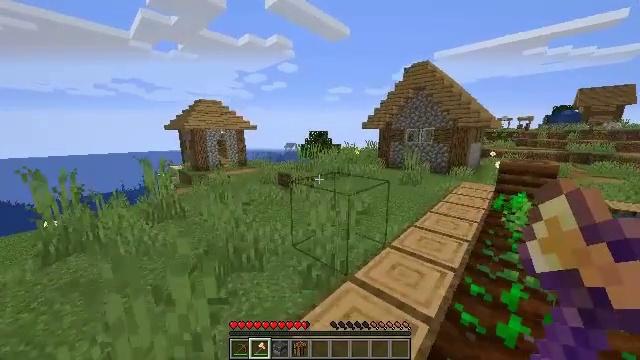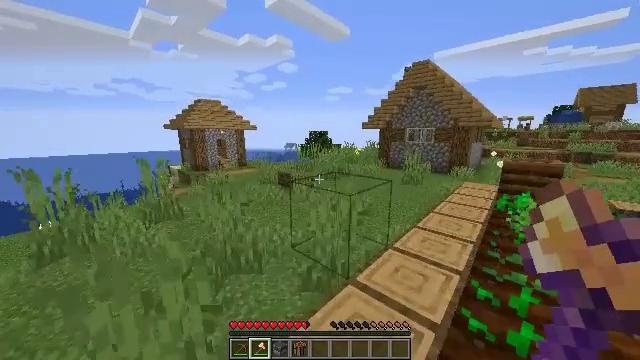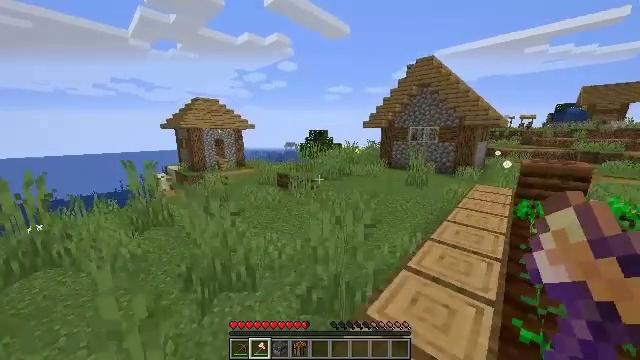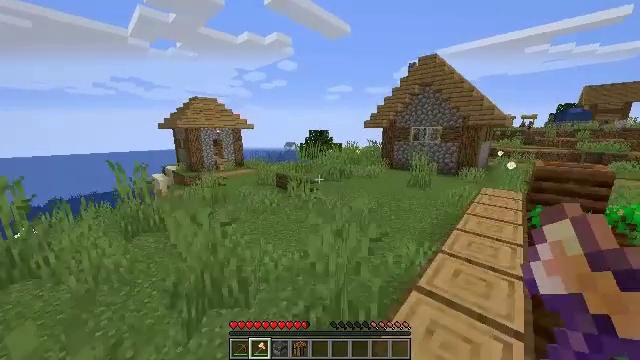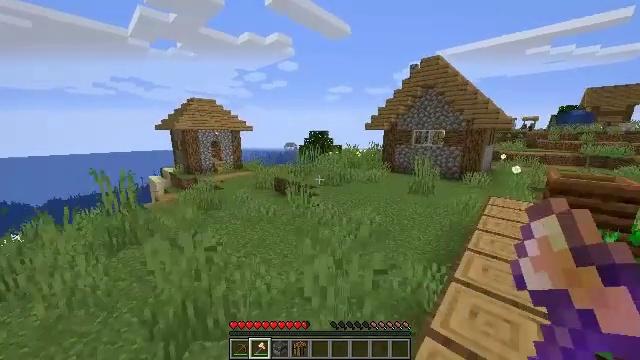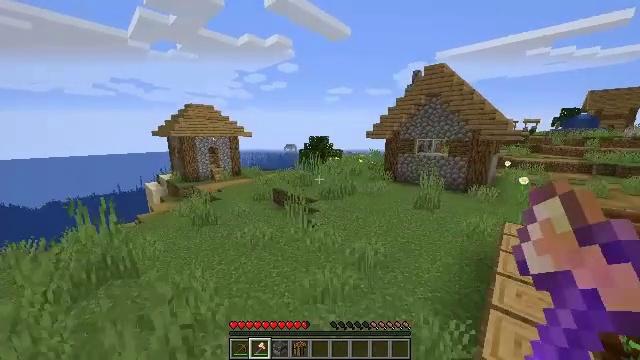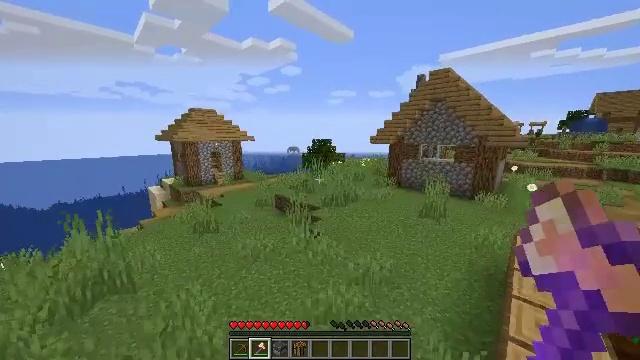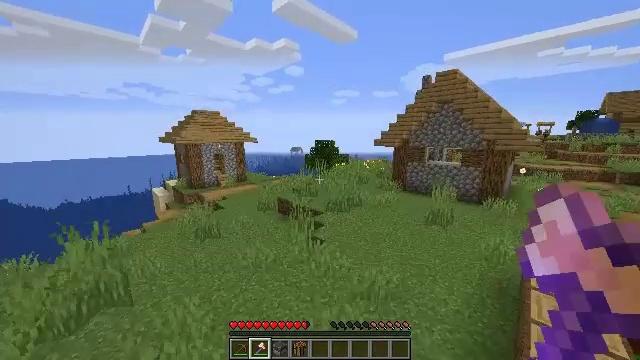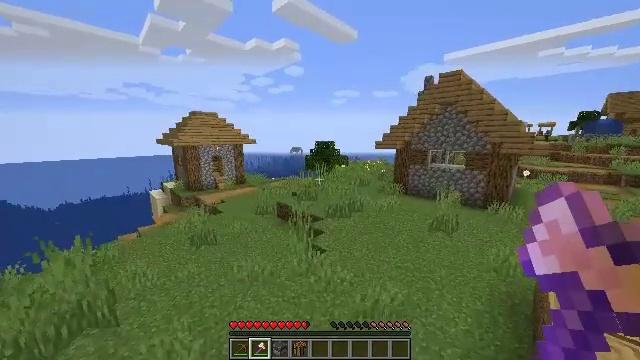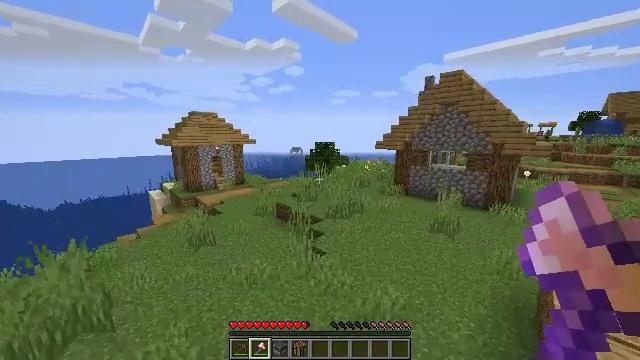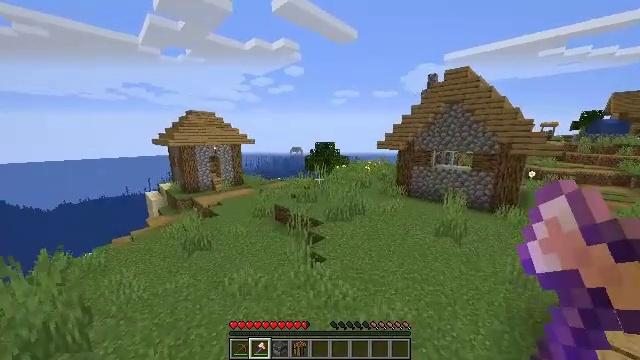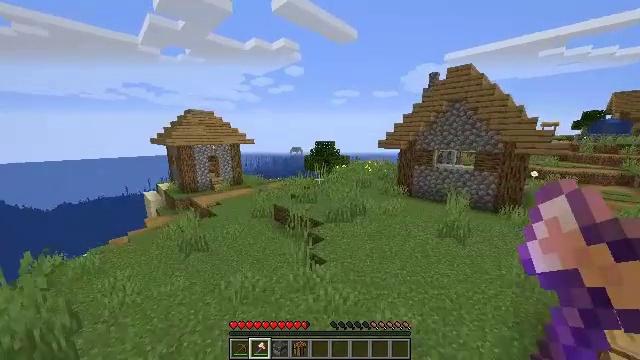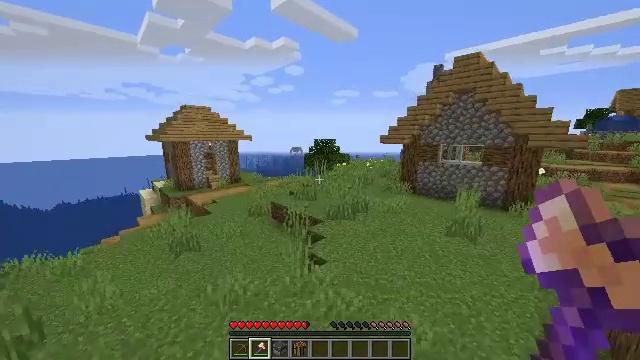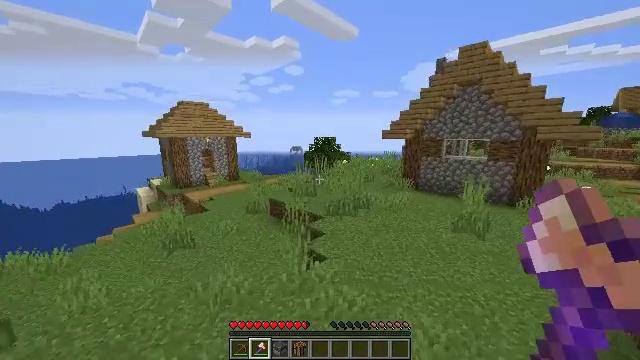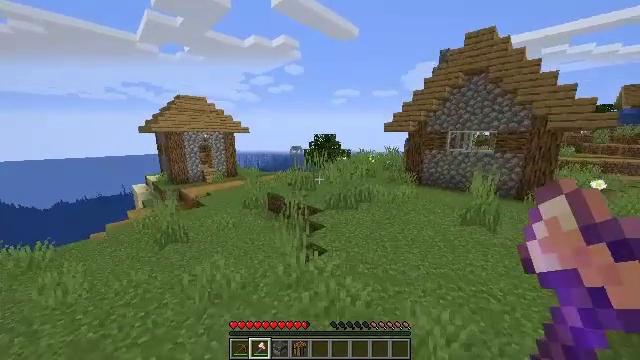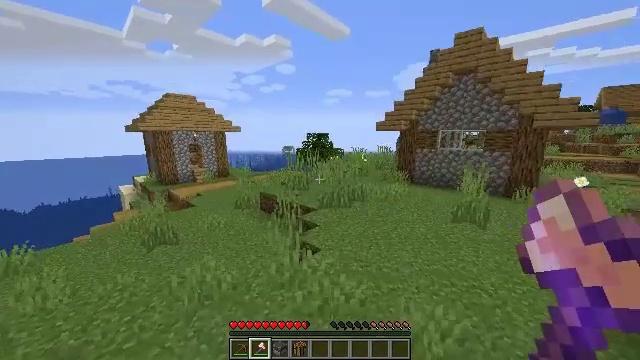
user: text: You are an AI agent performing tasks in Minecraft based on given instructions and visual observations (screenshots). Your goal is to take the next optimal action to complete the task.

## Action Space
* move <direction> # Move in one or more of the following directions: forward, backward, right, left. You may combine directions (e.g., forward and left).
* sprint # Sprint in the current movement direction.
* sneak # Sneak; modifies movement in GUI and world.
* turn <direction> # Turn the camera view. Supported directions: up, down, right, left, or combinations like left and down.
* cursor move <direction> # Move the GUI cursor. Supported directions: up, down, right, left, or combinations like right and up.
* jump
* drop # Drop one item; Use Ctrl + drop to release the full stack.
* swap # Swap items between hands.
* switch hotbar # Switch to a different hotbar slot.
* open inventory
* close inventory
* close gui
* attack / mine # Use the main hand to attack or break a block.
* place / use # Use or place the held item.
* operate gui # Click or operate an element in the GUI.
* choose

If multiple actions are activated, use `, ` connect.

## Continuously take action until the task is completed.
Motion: motion action
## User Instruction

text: Collect the blast furnace by mining it.
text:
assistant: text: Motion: move forward, sprint
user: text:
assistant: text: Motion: move forward, sprint
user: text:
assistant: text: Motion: move forward, sprint
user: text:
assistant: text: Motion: move forward, sprint, jump
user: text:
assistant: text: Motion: move forward, jump
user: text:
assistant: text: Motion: move forward, jump
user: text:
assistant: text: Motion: move forward, jump
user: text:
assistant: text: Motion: move forward, jump
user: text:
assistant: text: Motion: move forward, jump
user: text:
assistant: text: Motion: move forward, jump
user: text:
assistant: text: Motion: move forward, jump
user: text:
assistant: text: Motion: move forward, jump
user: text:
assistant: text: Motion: move forward, jump
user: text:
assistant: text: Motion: move forward, jump
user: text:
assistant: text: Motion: move forward, turn right, jump
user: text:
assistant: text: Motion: move forward, turn right and up, jump
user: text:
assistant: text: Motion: move forward, turn right, jump
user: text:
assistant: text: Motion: move forward, jump
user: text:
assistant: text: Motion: move forward, jump
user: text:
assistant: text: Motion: move forward, jump
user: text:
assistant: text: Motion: move forward, jump
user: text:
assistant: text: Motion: move forward, jump
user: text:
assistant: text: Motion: move forward, jump
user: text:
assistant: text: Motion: move forward, jump
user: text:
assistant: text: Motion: move forward, jump
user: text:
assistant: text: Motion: move forward, jump
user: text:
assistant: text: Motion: move forward, jump
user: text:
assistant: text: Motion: move forward, jump
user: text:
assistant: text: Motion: move forward, jump
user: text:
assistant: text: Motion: move forward, jump